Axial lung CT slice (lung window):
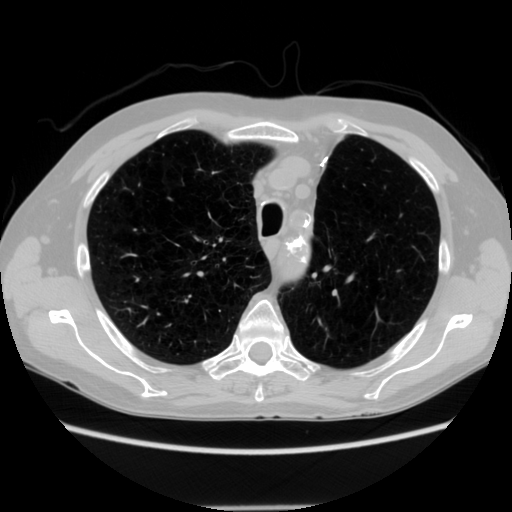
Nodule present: no